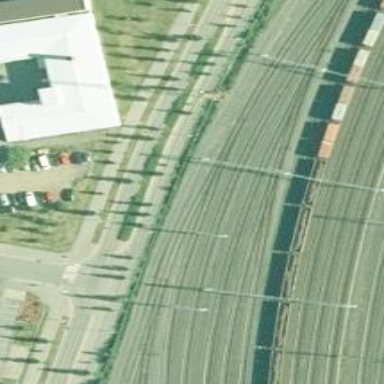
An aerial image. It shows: Railway signal.